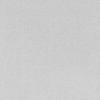
Label: dusty